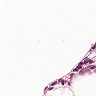
Metastatic tissue present: no